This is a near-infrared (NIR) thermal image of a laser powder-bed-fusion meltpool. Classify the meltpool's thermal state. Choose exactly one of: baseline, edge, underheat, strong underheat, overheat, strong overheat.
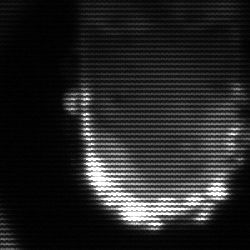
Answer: baseline